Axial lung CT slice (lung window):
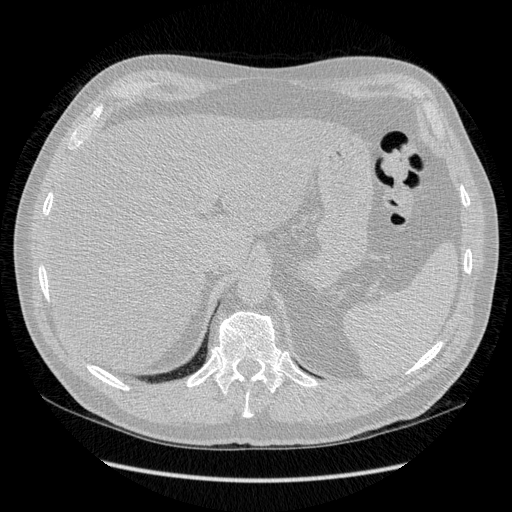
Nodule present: no